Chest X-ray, PA view. Patient: 29 years old, sex M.
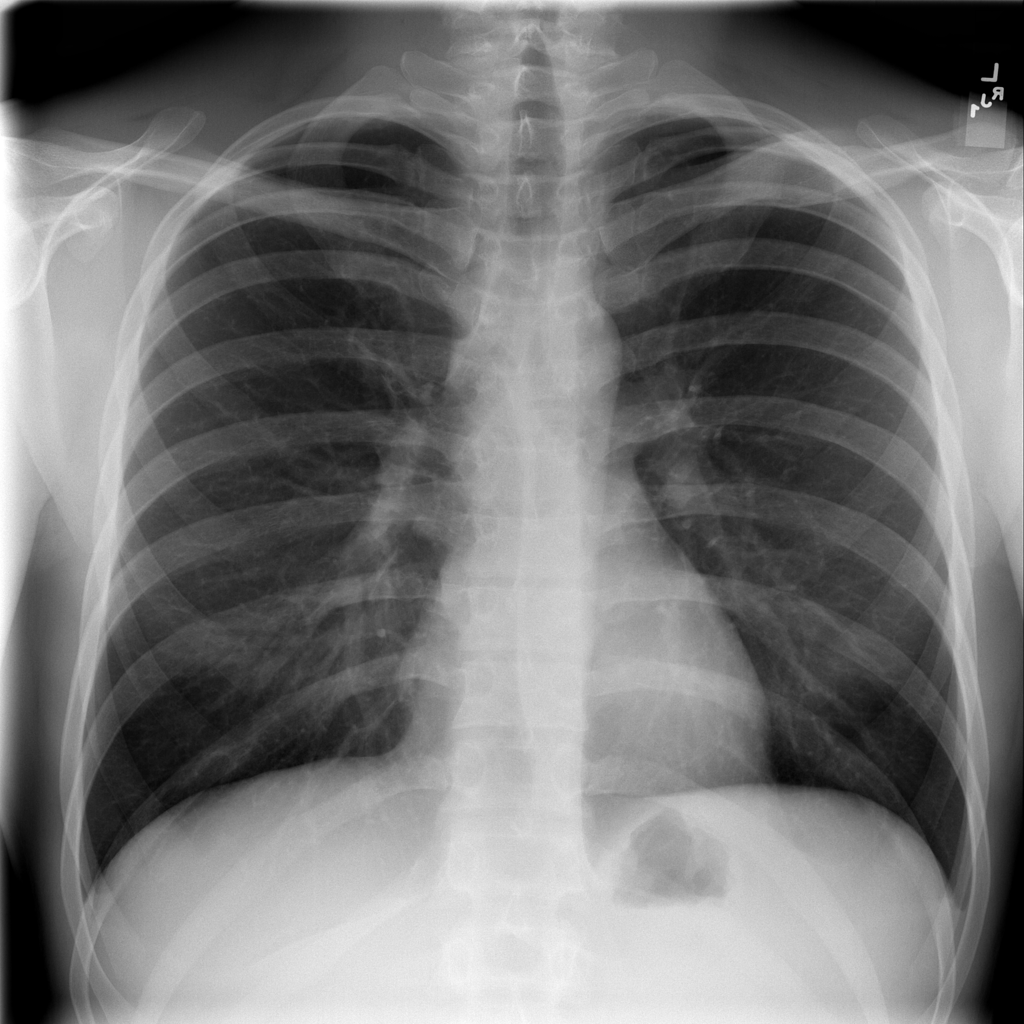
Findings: No Finding